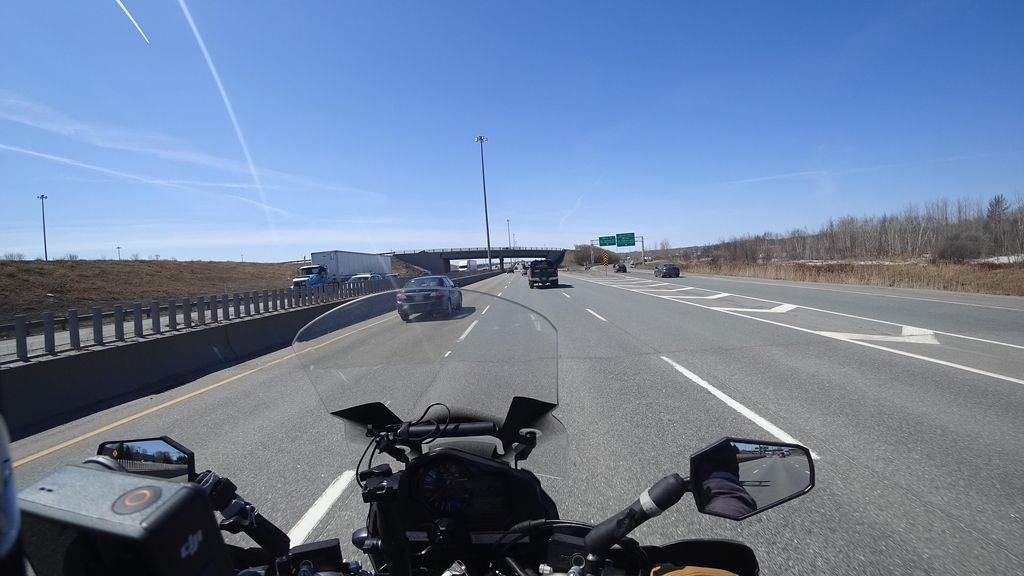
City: quebec_city